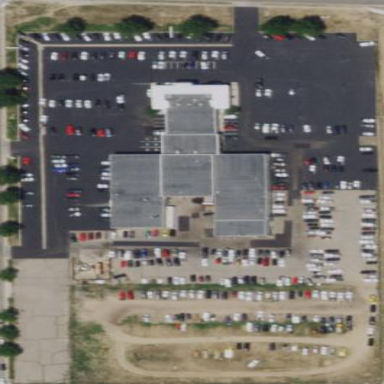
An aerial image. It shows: Shop that sells cars.